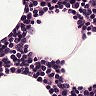
Metastatic tissue present: no